Question: I am trying to creat a layout like this:

My question is specifically centered around the five boxes. I struggle with the CSS to get it to work. Have you guys got a simple setup for such a layout?
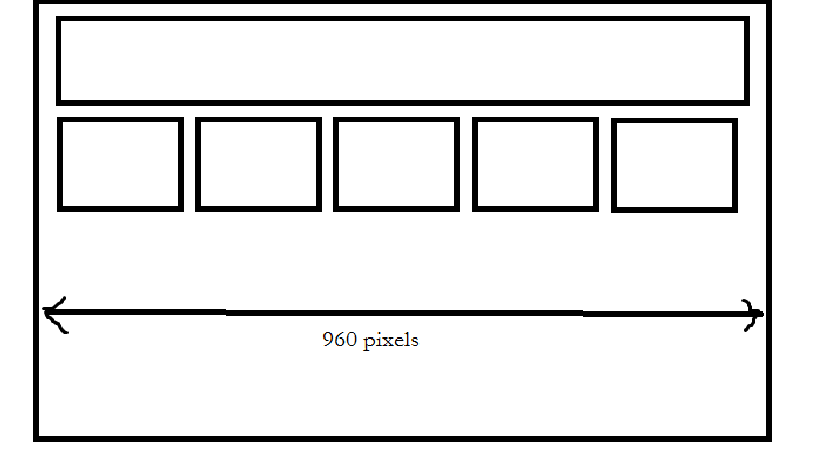
Answer: I see that you have fixed width, so here is an example. Widths are not exact for your width, but you can esily set values you need. Main thing here is 'float:left' in small_bottom class which makes div to be shown in one row. 'overflow:hidden' in bottom class makes that div wrap around floating divs (without that it will be shown like there is nothing inside). If you want this depend on browser window width - try using percents in width for small_bottom.
HTML:
'''
<div class="main">
<div class="top"></div>
<div class="bottom">
<div class="small_bottom"></div>
<div class="small_bottom"></div>
<div class="small_bottom"></div>
<div class="small_bottom"></div>
<div class="small_bottom"></div>
</div>
</div>
'''
CSS:
'''
div{border:solid 1px;}
.main{width:350px; border:solid 1px;}
.top{ height:40px;margin:5px;}
.small_bottom{
float:left;
height:50px;
width:50px;
margin:5px;
}
.bottom{margin:5px; overflow:hidden;}
'''
<URL> is an example how it looks